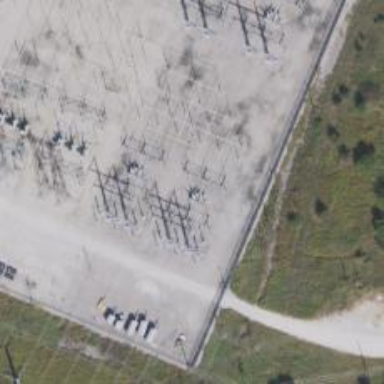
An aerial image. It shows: Switch used for power control.